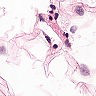
Metastatic tissue present: no